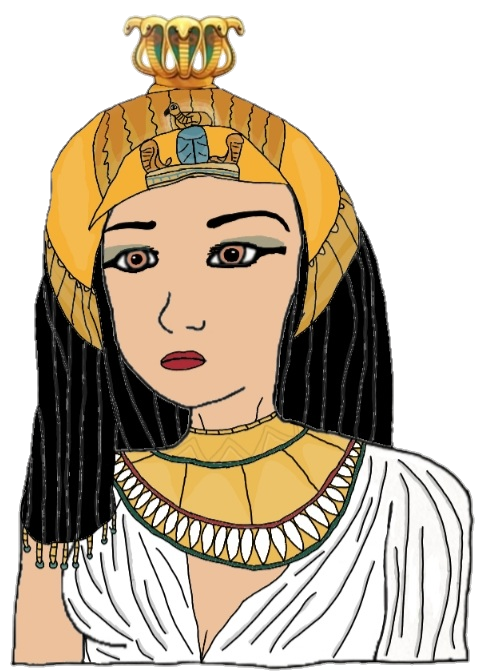
Label: 5_Doomer_Girl